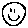
Label: smiley face